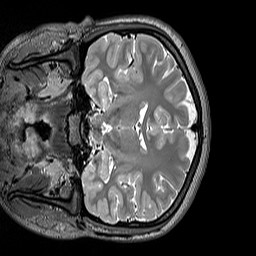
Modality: T2w
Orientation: coronal
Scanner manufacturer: siemens
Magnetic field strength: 3 T
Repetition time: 3.2 s
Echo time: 0.406 s